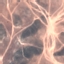
Label: HerbaceousVegetation